Question: I need to achieve this:

and the closest plugins I found are:
- <URL>
Here's a fiddle: <URL>
'''
$('#timer').pietimer({
timerSeconds: 10,
color: '#d00',
fill: '#f00',
showPercentage: true,
callback: function() {
// alert("yahoo, timer is done!");
$('#timer').pietimer('reset');
}
});
'''
just not sure how to customize the circles/canvas to achieve the desired look.
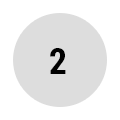
Answer: Updated <URL>
Edited some css property for desired results
'''
#timer {
margin: 20px;
width: 80px;
-moz-border-radius:0.7em; /* Newly added line */
-webkit-border-radius:0.7em; /* Newly added line */
border-radius:0.7em; /* Newly added line */
border:2px solid #ccc; /* Newly added line */
}
.pietimer > .percent
{
position: absolute;
top: 1.05em;
left: 0;
width: 3.33em;
font-size: 0.3em;
text-align:center;
display: none;
z-index:10; /* Newly added line */
font-weight:bold; /* Newly added line */
}
'''